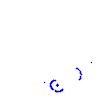
Particle: proton